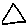
Label: triangle